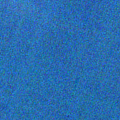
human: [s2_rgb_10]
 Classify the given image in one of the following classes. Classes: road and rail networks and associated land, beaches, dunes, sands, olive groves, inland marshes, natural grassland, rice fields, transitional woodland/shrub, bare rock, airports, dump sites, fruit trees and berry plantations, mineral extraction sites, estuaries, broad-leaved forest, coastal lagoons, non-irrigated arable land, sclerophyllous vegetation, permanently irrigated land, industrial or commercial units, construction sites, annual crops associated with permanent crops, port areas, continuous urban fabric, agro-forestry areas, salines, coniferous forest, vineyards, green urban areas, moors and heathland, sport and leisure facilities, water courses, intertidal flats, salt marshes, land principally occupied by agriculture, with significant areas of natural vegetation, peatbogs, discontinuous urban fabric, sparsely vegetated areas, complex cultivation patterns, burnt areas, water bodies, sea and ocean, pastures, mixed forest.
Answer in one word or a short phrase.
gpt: sea and ocean